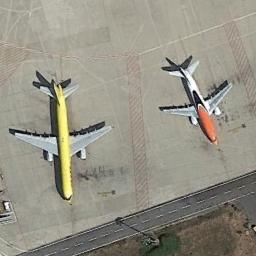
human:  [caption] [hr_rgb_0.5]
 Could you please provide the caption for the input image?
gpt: A yellow plane and a orange plane parked on the airport and a no-stop area marked by solid red lines between them .

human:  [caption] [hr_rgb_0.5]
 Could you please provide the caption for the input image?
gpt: A yellow plane and an orange plane are parked on the open space beside the runway .

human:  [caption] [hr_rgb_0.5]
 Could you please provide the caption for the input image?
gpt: An airplane with a yellow fuselage and an airplane with an orange pattern parked on a clearing .

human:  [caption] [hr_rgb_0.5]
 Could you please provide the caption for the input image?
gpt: There are two planes here, The larger one is yellow and the smaller one is orange .

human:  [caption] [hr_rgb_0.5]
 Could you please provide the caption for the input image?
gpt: Two planes are in the clearing next to the grass .